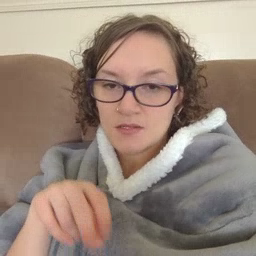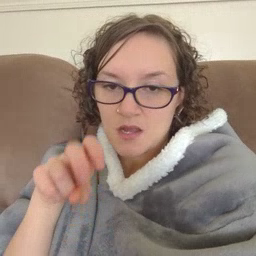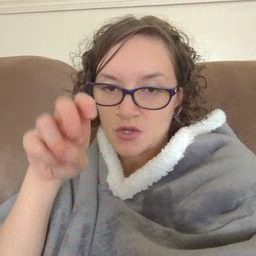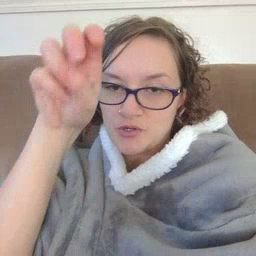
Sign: stairs